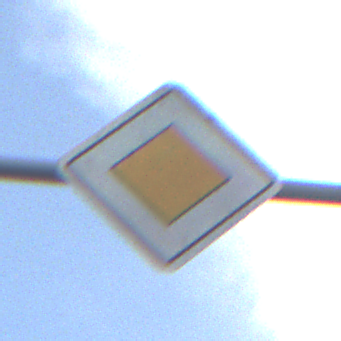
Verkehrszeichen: Vorfahrtsstrasse
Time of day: MorningAfternoon
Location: Outdoor (RoadRail)
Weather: PartlyCloudy
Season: NotSpecified
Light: Natural